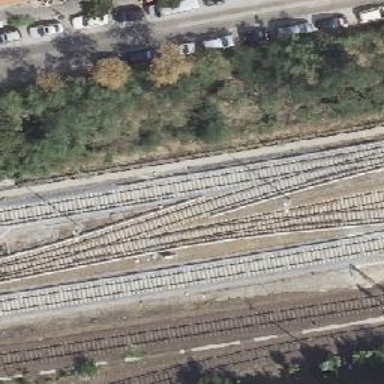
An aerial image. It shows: Yard serving the electrified light rail railway.